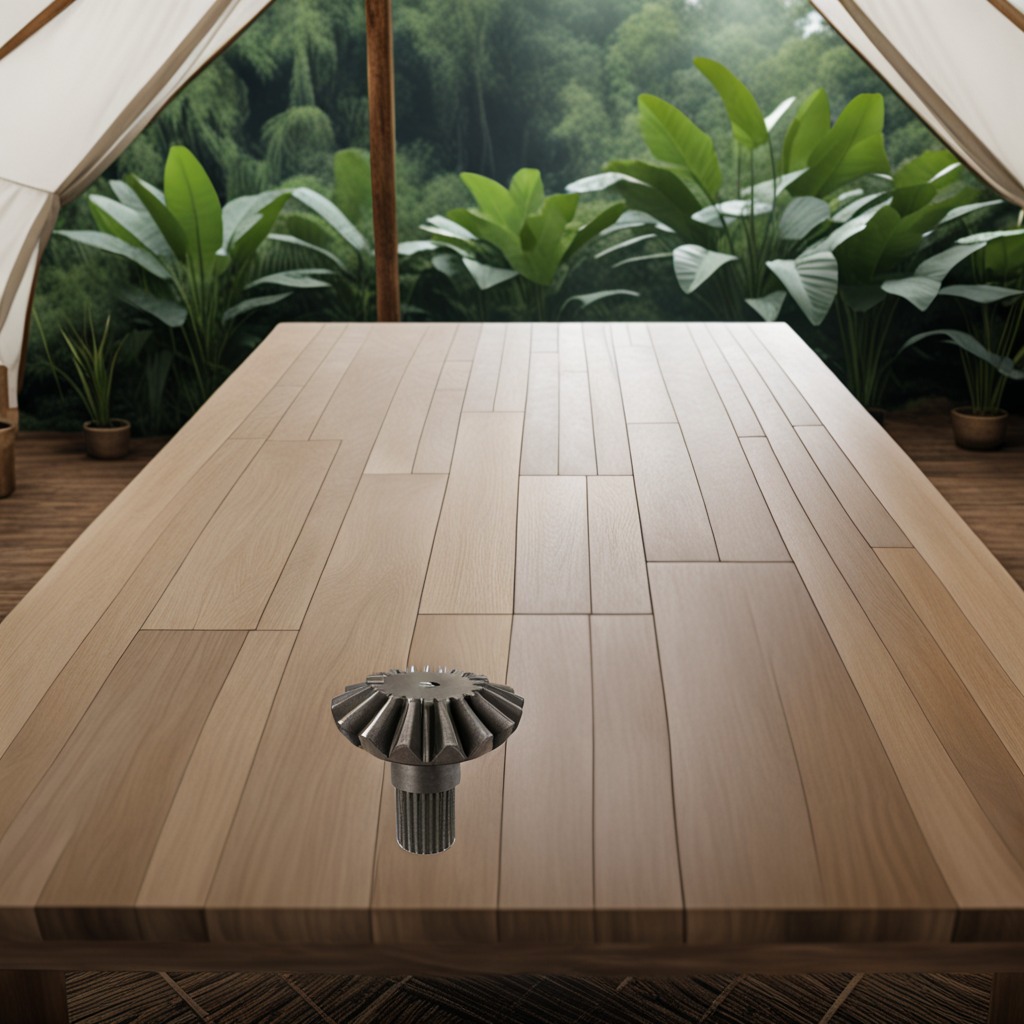
A steel gear with teeth is lying on a wooden table in a jungle field workshop tent.